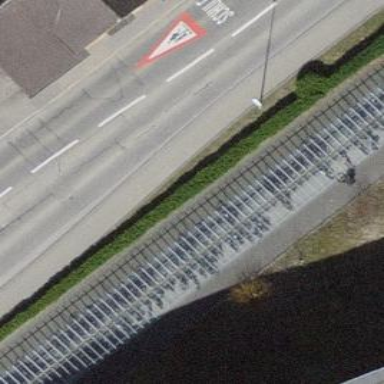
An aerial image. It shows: Bicycle parking facility located on the roof of building.